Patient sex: M
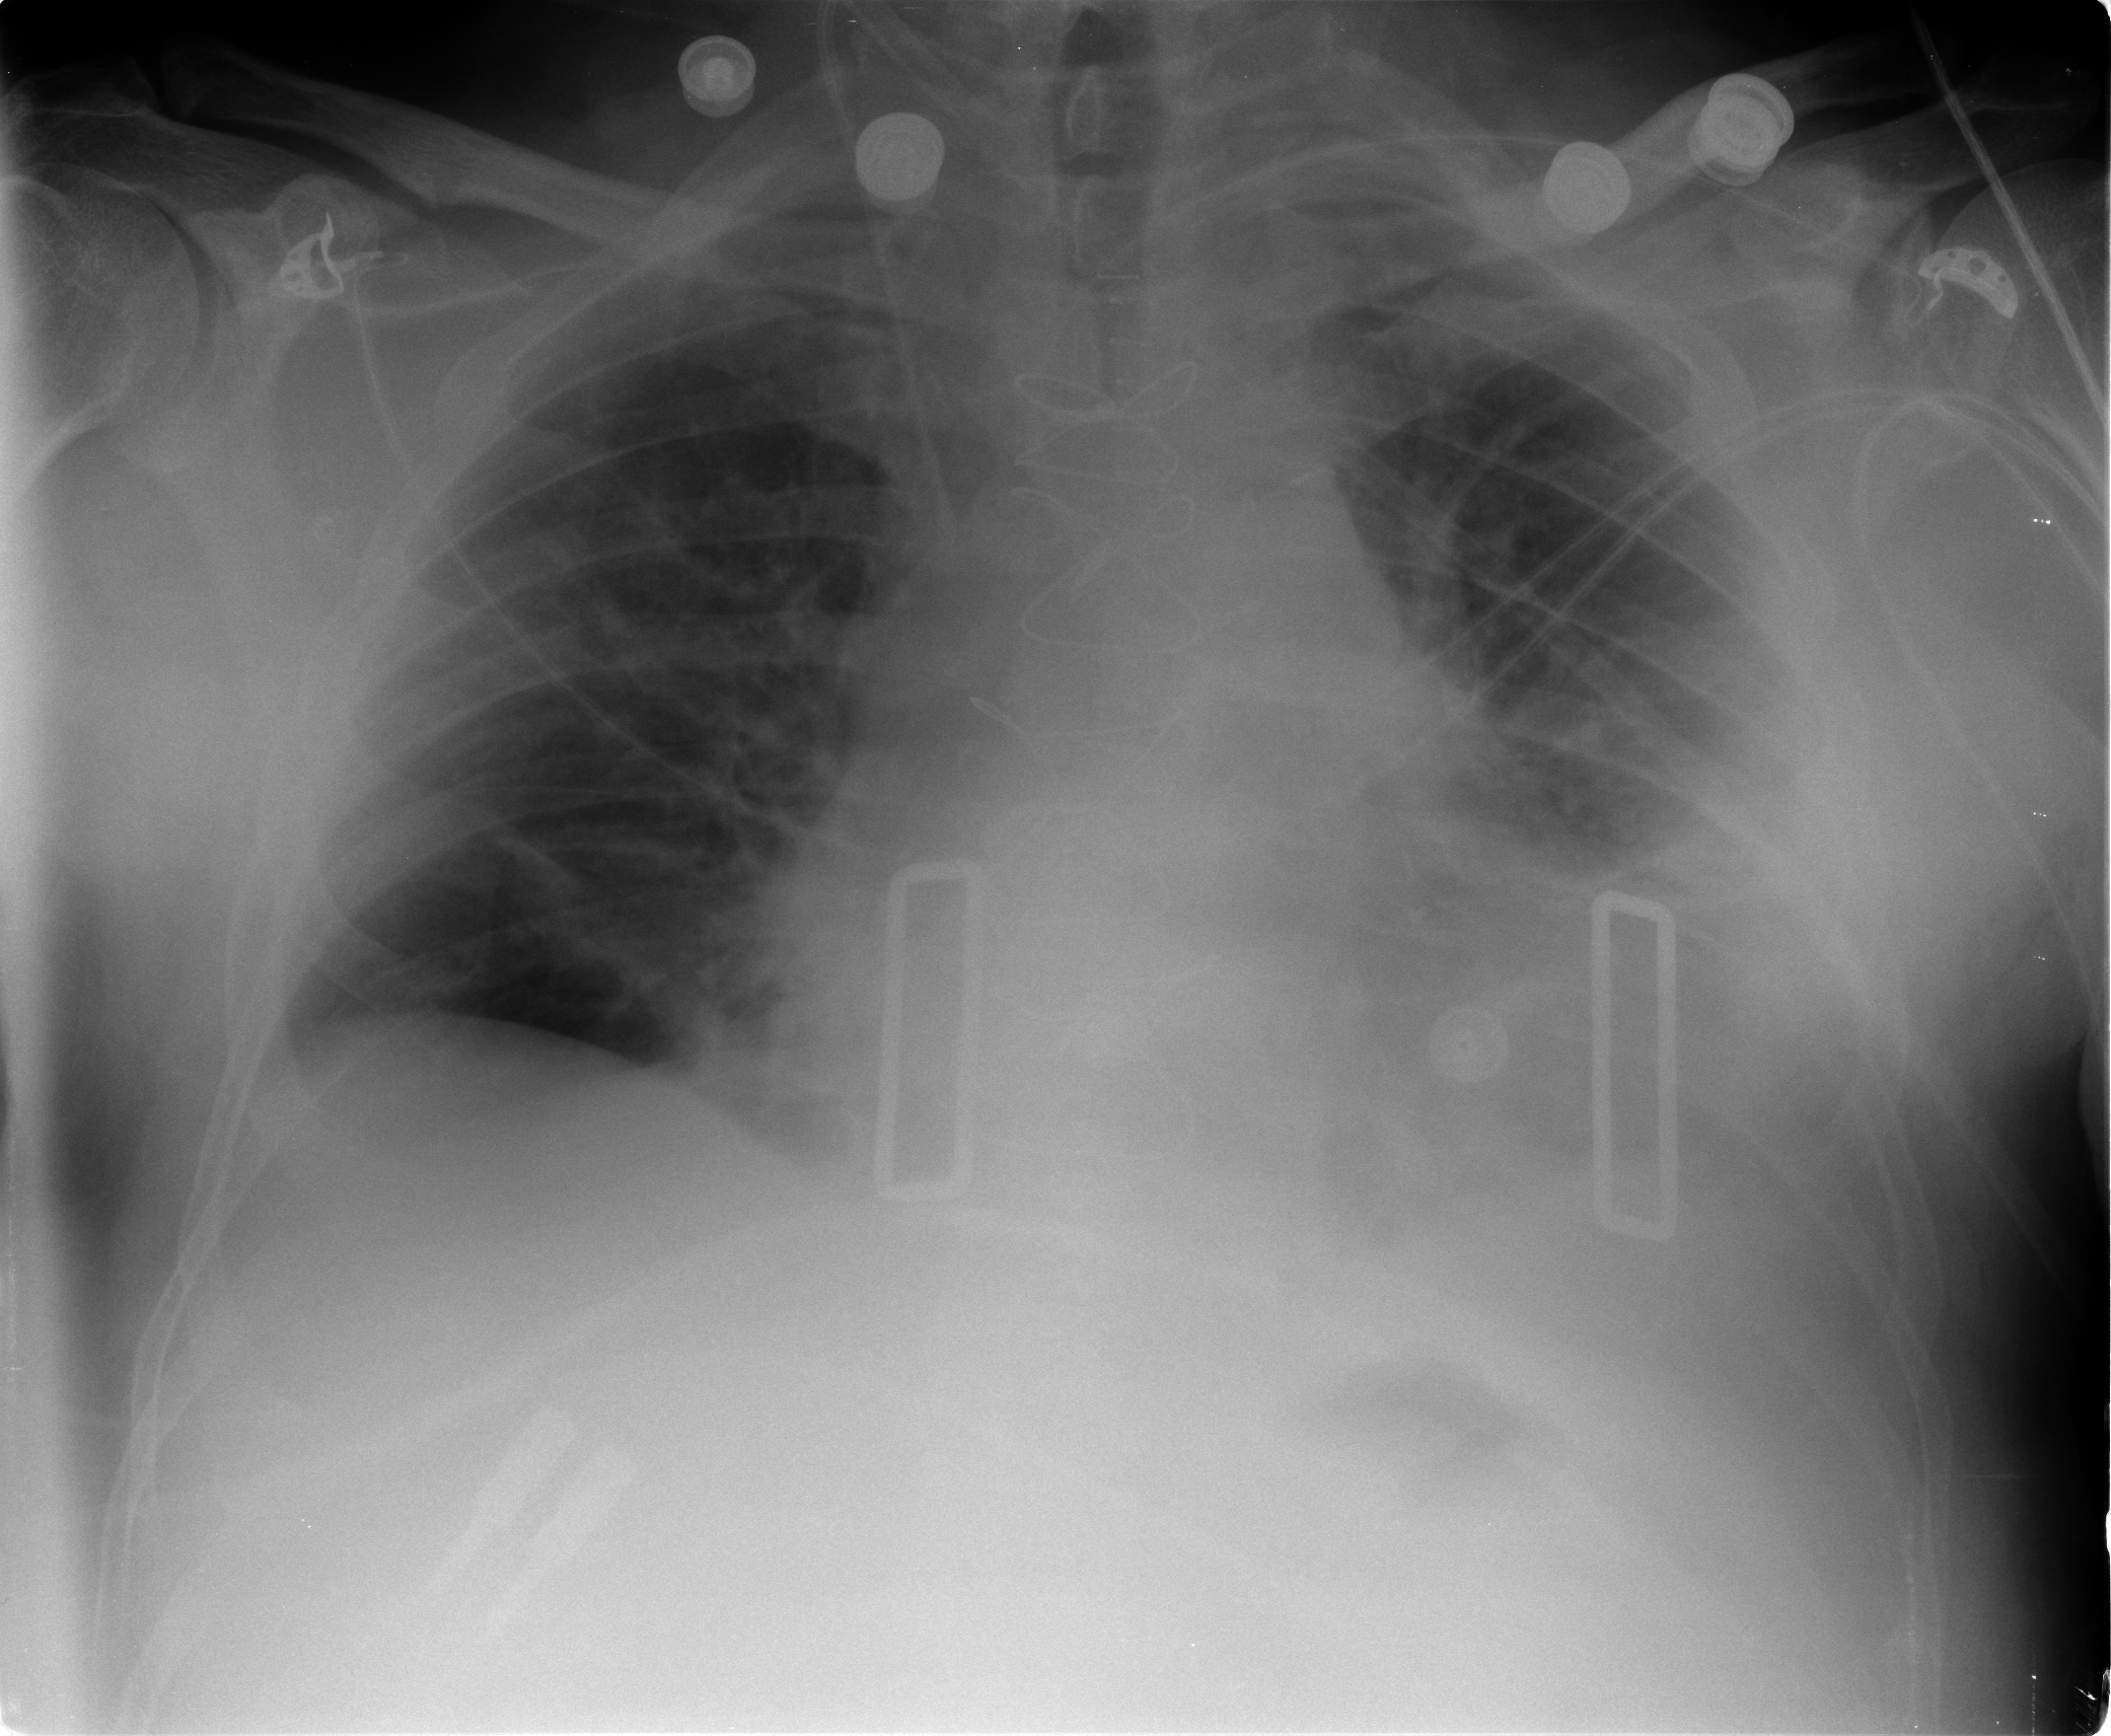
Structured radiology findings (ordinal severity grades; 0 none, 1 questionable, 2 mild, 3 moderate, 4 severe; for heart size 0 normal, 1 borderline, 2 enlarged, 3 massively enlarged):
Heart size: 2
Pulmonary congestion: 2
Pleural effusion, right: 0
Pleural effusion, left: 3
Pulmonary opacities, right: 1
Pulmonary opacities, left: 3
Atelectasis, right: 1
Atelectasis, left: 2